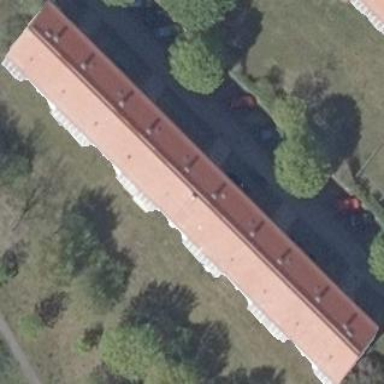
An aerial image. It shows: Gabled roof on building that houses apartments.